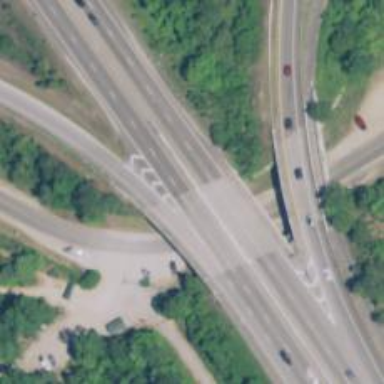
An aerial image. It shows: This image shows trunk highway that functions as expressway.